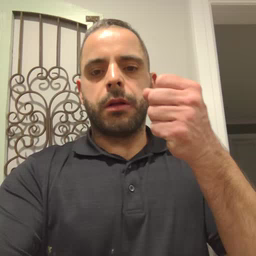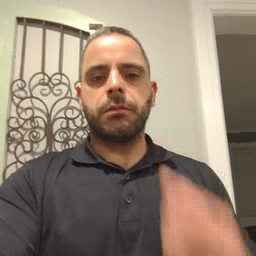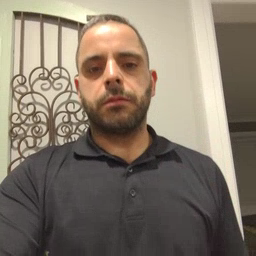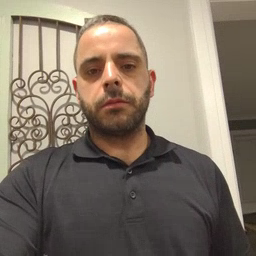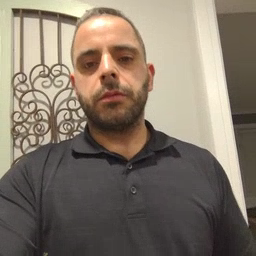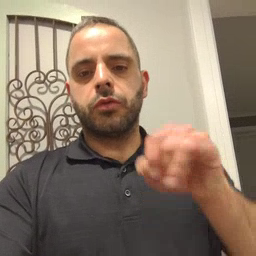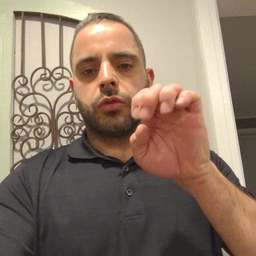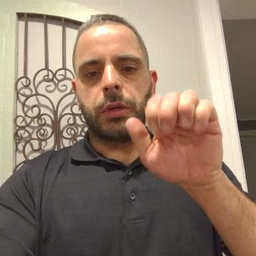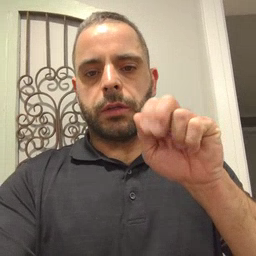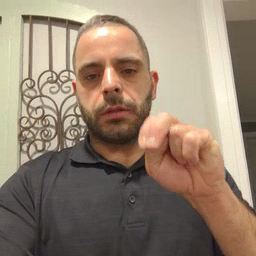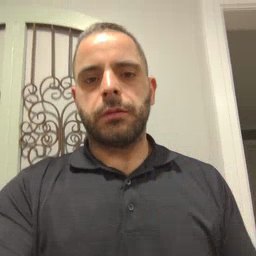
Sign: jeans